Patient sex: F
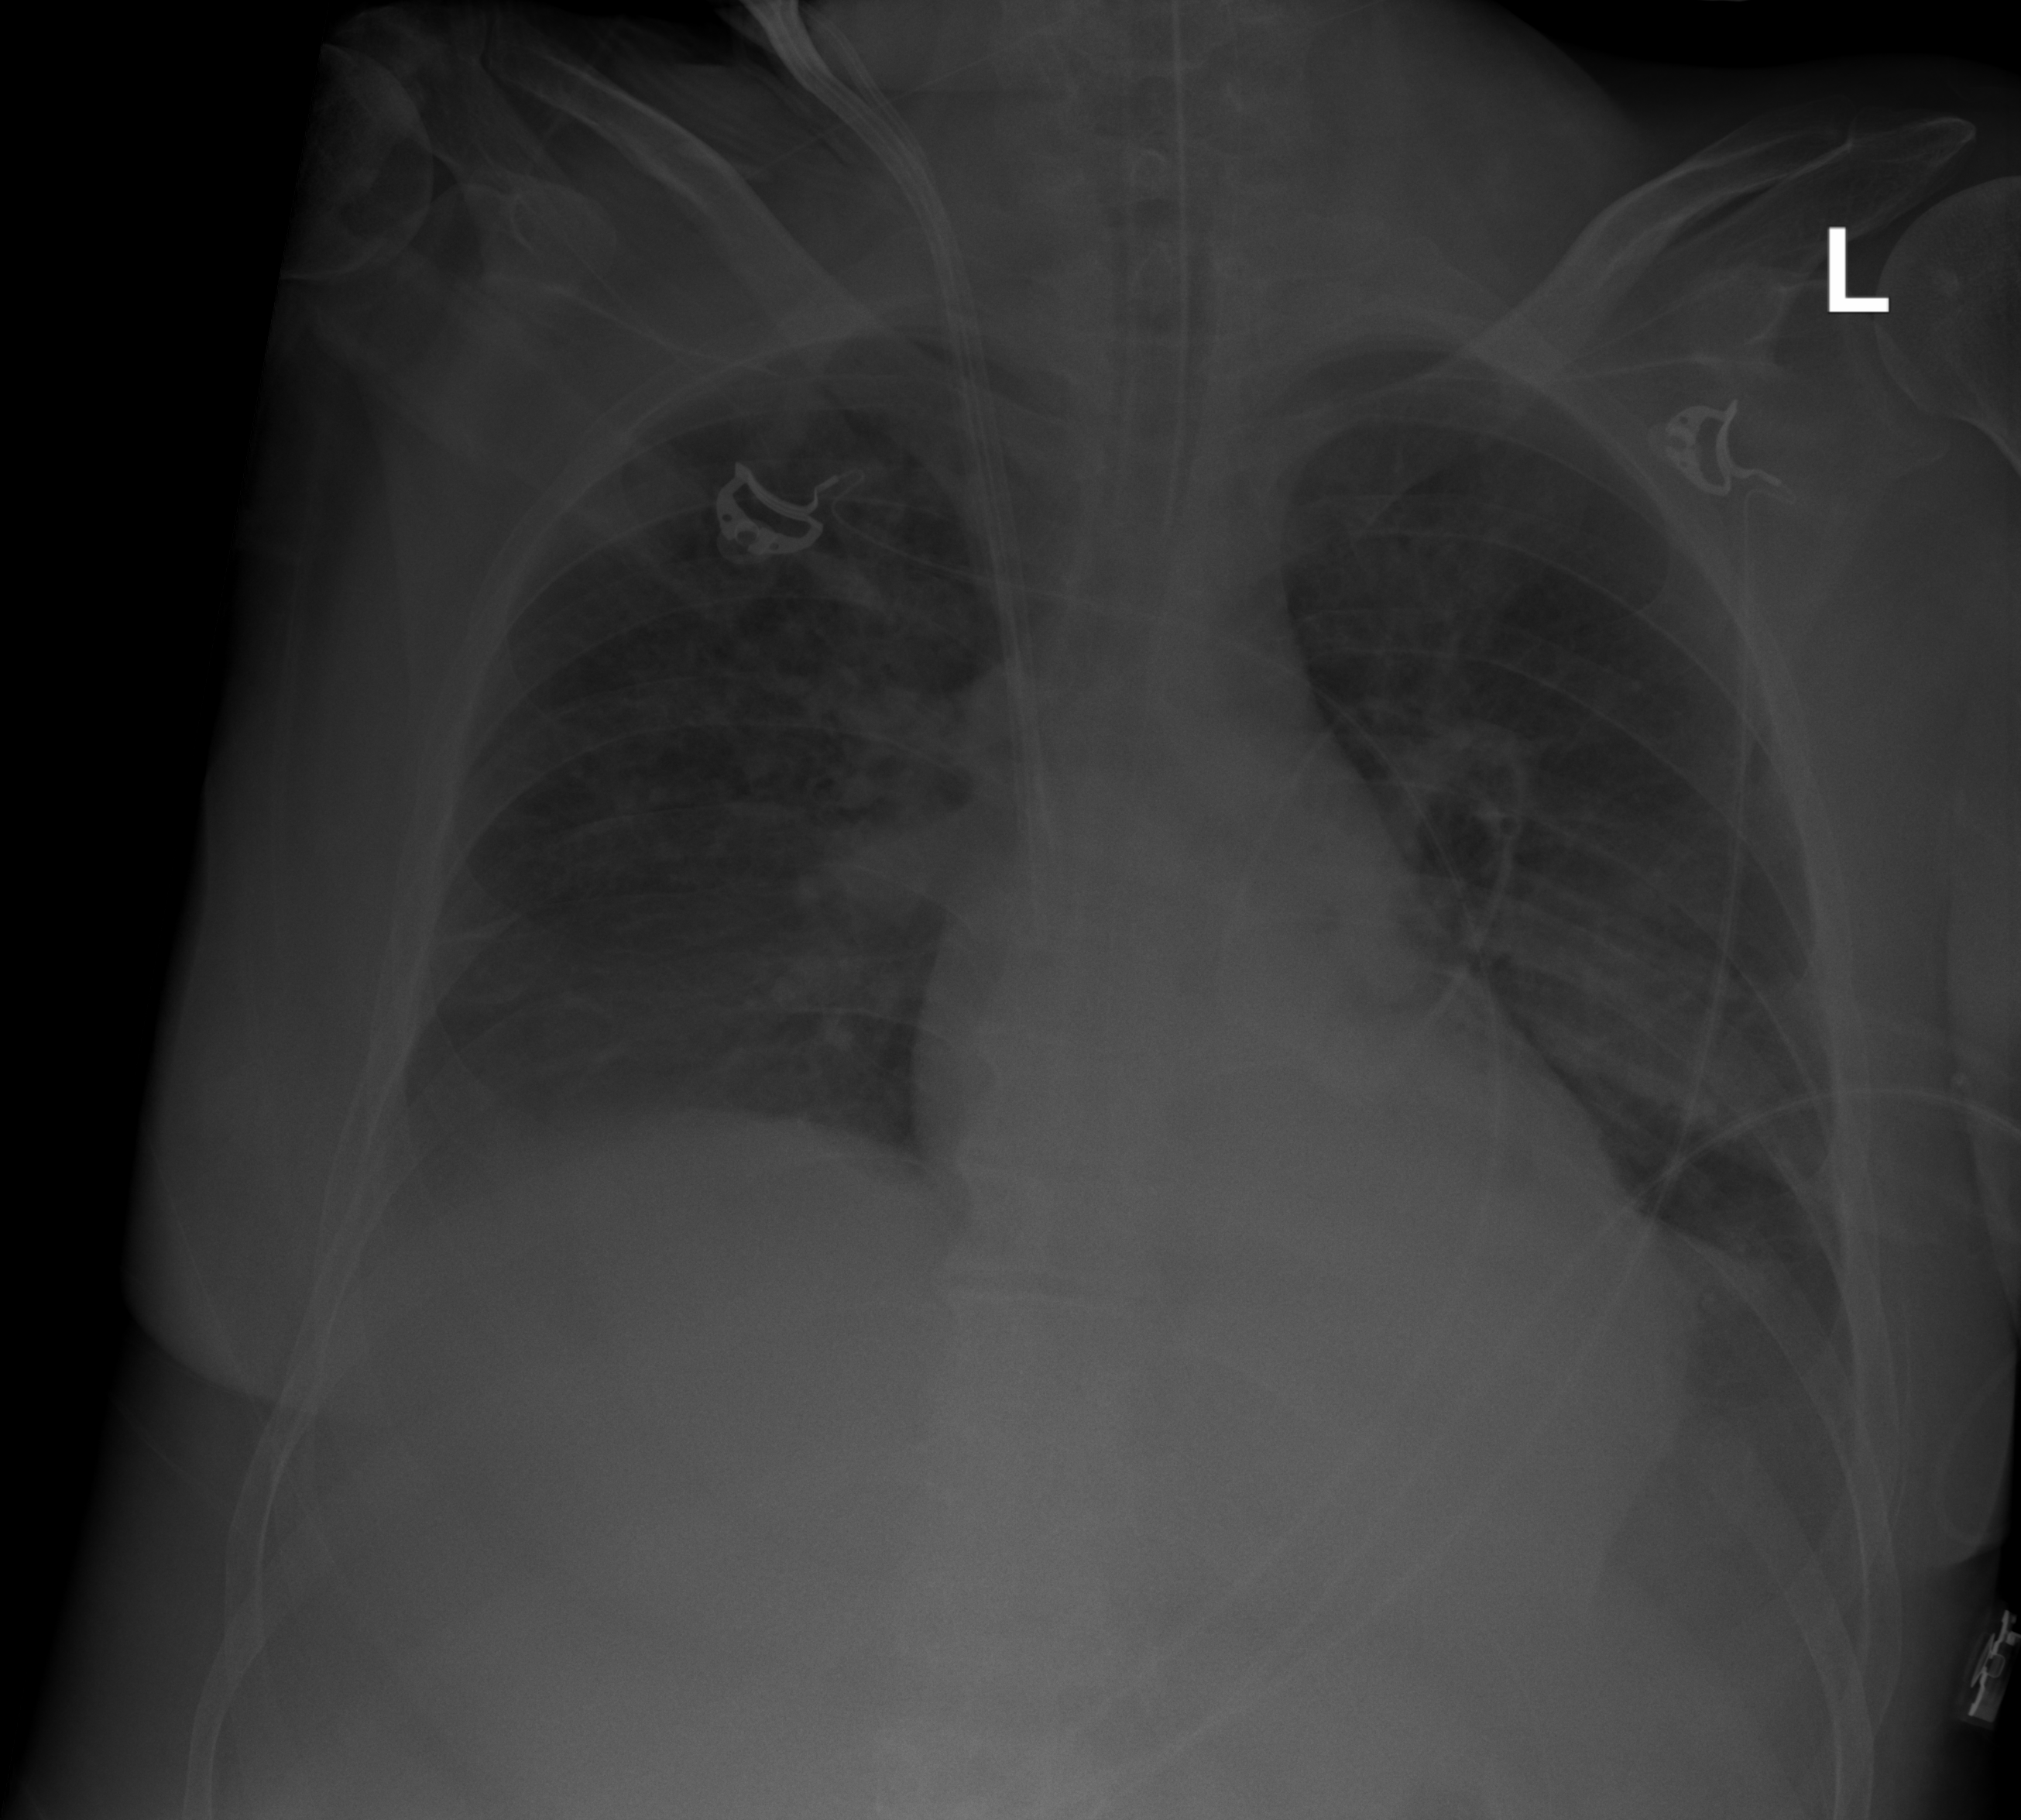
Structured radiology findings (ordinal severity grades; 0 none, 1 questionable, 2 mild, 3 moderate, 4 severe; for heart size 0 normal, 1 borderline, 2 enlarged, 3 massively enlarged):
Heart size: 2
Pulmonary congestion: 2
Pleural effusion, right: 2
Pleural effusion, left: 1
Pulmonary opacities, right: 1
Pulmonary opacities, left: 0
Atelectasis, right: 2
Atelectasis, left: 2